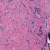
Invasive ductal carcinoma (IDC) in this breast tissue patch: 1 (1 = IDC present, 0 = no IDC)